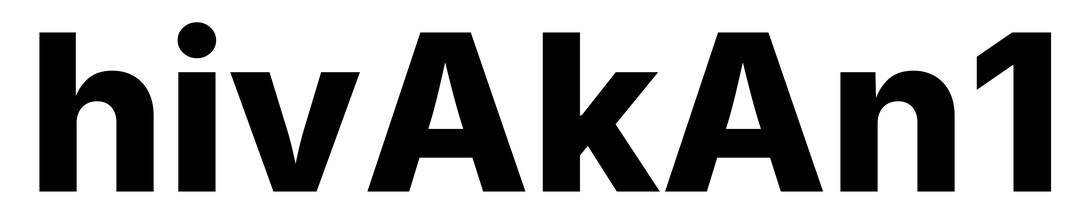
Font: Inter_ExtraBold